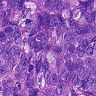
Metastatic tissue present: yes